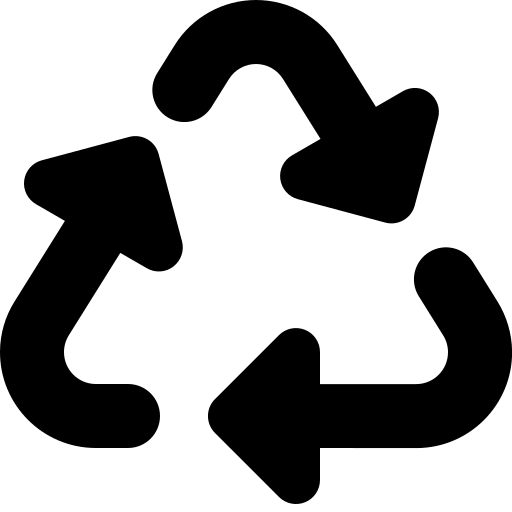
Tags: icon, FontAwesome, fa-icon, solid, recycle